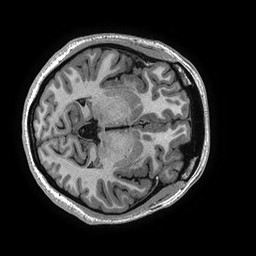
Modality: T1w
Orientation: axial
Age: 22
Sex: female
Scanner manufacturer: ge
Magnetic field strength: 3 T
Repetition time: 0.006952 s
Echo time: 0.00292 s